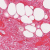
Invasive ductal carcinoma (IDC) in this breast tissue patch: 0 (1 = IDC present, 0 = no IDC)